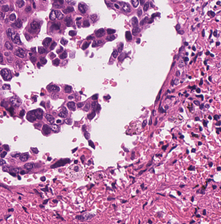
Tumor epithelial tissue: yes
Tumor-associated stroma tissue: yes
Normal tissue: no